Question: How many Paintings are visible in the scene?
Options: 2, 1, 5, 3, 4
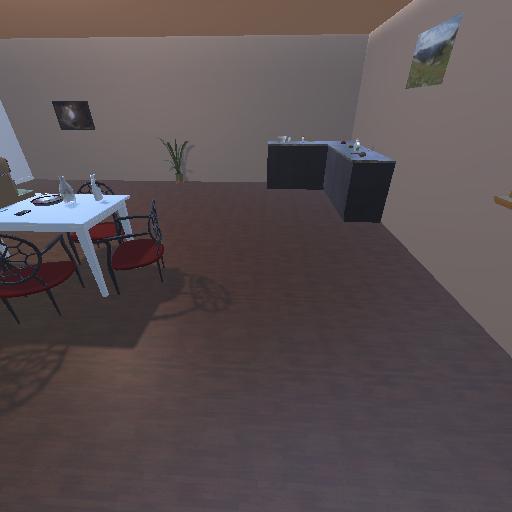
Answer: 2